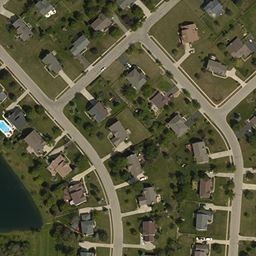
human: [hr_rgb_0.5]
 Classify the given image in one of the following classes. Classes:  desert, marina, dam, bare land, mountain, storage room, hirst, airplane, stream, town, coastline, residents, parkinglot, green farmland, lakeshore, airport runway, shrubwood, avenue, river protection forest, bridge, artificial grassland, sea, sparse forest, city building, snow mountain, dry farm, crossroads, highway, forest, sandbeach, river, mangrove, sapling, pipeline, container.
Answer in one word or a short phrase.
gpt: town